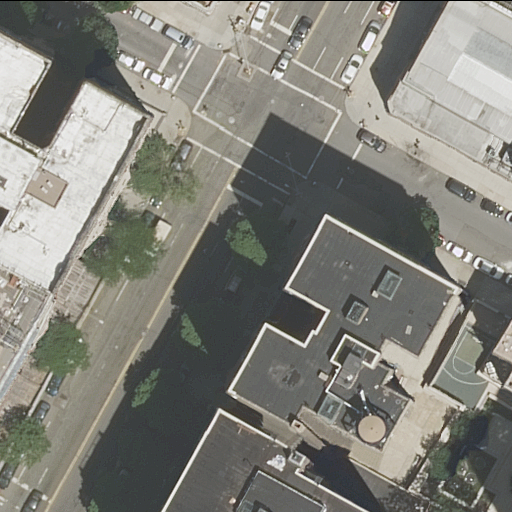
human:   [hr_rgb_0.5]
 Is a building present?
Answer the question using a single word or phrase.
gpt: yes

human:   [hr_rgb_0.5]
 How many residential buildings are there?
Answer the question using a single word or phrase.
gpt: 7

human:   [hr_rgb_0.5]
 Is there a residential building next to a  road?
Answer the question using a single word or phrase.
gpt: yes

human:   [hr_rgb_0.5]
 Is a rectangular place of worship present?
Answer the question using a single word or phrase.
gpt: no

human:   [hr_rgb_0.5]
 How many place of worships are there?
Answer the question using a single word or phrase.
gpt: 1

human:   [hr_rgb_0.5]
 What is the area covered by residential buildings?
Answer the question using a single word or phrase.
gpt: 3094m2

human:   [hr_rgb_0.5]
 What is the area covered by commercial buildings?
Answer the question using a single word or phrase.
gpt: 0m2

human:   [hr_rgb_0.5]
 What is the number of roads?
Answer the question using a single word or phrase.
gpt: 2

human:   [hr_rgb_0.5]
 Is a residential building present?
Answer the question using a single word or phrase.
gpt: yes

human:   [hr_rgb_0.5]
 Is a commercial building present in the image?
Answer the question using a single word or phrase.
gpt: no

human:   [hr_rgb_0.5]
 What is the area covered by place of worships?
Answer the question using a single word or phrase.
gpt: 599m2

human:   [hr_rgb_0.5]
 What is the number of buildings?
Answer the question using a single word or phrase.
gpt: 7

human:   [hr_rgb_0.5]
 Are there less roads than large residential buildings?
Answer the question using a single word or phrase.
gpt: yes

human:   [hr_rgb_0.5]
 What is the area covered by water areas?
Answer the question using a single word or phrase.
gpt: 0m2

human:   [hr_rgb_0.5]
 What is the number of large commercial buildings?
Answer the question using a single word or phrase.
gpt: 0

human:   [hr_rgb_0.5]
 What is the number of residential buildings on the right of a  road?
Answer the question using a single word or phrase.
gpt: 4

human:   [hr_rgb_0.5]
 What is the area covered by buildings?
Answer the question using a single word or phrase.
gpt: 3094m2

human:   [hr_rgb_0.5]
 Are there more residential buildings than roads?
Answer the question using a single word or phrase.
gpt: yes

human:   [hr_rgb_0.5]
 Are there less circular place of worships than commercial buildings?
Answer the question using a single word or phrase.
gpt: no

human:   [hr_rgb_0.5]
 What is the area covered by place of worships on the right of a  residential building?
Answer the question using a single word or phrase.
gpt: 599m2

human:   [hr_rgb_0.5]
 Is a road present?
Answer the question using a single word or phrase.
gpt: yes

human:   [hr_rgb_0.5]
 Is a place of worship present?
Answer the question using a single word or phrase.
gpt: yes

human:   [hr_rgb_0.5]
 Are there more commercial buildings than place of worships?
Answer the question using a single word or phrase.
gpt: no

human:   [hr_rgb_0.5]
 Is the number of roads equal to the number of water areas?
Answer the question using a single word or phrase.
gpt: no

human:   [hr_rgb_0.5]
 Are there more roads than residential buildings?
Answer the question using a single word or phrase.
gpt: no

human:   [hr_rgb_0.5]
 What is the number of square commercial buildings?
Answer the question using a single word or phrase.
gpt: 0

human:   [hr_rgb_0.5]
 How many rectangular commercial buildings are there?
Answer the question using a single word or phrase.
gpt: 0

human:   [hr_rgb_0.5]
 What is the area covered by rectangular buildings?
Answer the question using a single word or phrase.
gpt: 598m2

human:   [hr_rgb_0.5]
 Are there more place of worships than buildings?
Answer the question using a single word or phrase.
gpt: no

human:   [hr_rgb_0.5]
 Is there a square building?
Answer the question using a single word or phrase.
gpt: no

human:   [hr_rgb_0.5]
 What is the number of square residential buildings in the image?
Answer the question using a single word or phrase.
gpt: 0

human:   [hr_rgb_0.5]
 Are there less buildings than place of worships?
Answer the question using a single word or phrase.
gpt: no

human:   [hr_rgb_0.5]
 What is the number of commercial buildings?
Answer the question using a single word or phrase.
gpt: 0

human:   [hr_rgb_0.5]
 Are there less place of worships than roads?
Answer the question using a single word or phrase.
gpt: yes

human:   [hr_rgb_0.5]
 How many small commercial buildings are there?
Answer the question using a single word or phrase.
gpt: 0

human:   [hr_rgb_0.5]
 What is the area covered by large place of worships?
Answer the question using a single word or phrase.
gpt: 599m2

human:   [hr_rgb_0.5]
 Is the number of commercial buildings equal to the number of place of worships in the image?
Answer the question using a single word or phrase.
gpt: no

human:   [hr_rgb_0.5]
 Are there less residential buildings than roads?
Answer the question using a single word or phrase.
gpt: no

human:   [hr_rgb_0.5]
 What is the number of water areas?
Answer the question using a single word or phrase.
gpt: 0

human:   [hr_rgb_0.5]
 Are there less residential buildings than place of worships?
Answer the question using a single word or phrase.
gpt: no

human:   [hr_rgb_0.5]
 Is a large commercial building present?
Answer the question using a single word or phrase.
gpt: no

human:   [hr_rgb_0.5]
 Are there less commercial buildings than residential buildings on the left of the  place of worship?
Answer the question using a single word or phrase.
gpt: yes

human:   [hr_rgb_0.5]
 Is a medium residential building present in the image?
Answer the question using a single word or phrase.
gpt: yes

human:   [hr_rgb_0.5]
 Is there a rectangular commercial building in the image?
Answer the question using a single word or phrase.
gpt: no

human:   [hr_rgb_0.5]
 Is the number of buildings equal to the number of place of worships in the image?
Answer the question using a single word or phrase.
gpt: no

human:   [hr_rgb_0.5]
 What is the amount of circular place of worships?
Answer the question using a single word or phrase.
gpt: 0

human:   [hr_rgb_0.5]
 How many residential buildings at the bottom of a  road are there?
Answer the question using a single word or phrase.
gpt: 4

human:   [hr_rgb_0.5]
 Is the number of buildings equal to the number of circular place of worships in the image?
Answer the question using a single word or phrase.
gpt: no

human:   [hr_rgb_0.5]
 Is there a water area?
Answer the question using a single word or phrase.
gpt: no

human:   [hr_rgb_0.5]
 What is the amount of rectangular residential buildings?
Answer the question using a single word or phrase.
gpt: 4

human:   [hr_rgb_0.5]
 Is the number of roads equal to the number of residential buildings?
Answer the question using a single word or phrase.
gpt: no

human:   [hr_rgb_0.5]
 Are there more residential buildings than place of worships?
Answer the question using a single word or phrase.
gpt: yes

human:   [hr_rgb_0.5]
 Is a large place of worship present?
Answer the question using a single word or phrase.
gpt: yes

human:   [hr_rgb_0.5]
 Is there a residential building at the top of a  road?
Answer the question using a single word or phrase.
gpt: yes

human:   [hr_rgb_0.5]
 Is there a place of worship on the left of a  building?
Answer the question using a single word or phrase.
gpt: no

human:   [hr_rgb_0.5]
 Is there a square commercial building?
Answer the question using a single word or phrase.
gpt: no

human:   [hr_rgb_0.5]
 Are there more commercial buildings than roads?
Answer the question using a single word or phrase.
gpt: no

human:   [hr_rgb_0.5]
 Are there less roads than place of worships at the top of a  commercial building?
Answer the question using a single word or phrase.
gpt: no

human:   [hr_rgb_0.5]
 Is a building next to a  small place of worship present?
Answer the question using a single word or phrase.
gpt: no

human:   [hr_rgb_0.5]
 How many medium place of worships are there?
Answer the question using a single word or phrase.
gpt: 0

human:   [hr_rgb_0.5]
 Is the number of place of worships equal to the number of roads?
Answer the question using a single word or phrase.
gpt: no

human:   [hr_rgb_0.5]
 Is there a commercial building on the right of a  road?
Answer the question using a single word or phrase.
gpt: no

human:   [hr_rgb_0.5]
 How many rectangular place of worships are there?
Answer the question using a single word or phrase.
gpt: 0

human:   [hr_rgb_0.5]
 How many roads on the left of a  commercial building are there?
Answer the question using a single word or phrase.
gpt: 0